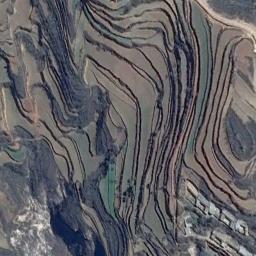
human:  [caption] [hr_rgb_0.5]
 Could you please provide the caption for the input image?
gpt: There are several houses in a large layer of brown and green mixed terraces .

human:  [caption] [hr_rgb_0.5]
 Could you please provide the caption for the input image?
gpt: The bare and green terrace is next to some houses and trees .

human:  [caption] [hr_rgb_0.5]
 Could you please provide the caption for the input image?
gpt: Most of the terraces are bare land .

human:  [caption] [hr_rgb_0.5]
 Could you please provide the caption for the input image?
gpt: There are many green plants on the terrace .

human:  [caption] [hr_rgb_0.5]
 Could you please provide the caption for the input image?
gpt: There are many terraces arranged irregularly .